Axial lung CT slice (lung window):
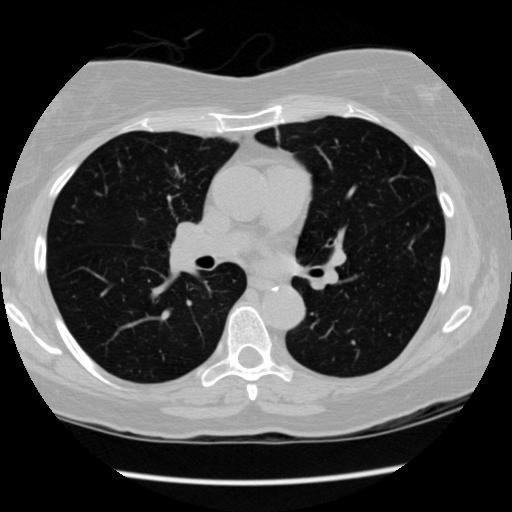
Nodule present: no